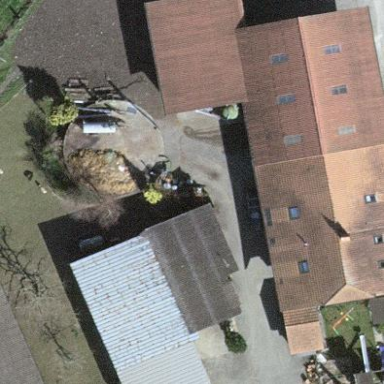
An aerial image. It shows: Farm building.